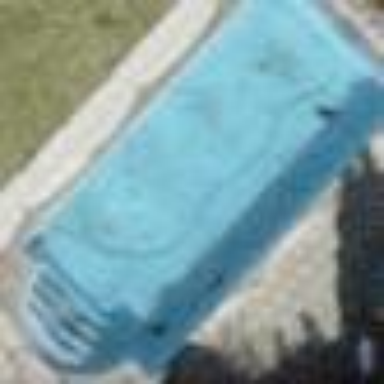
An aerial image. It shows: Swimming pool located in leisure land.